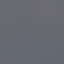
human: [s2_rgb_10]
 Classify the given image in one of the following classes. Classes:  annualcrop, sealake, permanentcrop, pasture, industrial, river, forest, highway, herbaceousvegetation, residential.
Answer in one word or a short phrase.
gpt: SeaLake